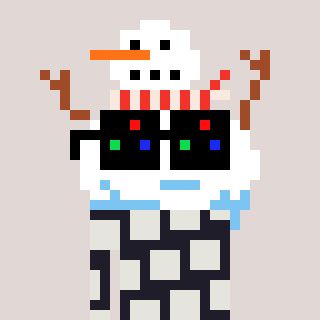
a pixel art character with square black sunglasses, a snowman-shaped head and a grayscale-colored body on a warm background